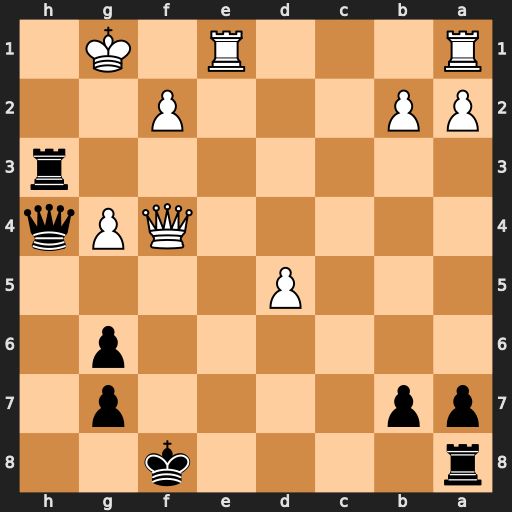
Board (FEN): r4k2/pp4p1/6p1/3P4/5QPq/7r/PP3P2/R3R1K1
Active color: b
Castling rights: -
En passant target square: -
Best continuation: Kg8 Re3 Rh1+ Kg2 Rxa1